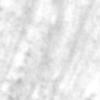
Label: no_change